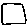
Label: square